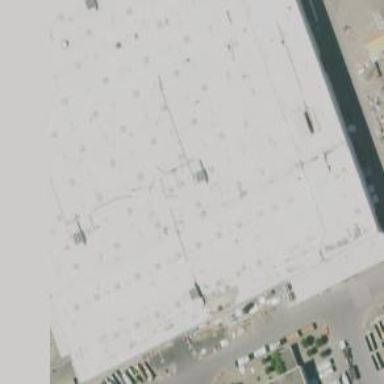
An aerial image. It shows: Building with flat roof.